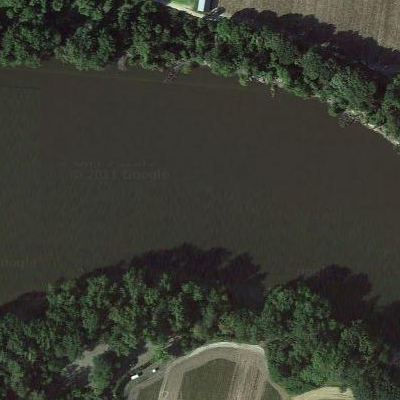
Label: dRiverLake